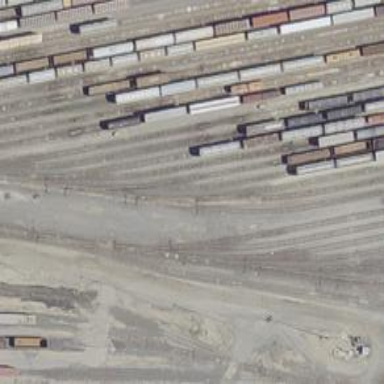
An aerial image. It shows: Railway yard used for servicing trains.